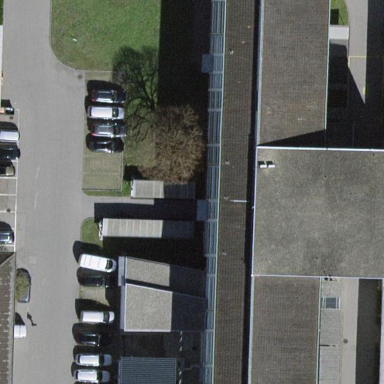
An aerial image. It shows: Industrial building.